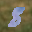
Label: 8